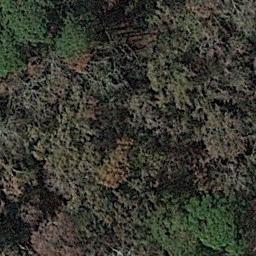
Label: forest